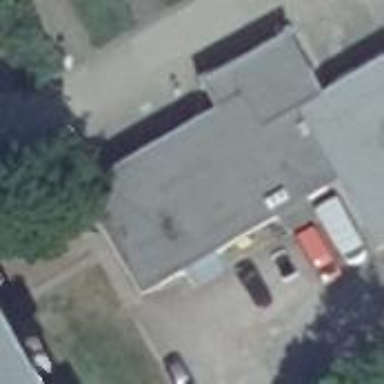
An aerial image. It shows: Convenience shop.